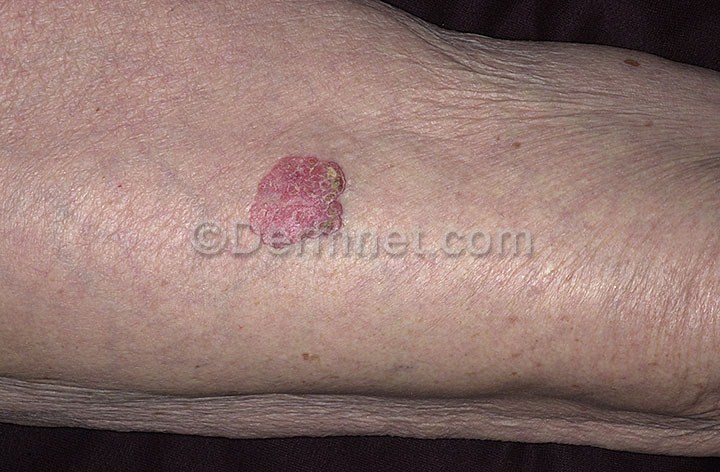
Disease: Actinic Keratosis Basal Cell Carcinoma and other Malignant Lesions